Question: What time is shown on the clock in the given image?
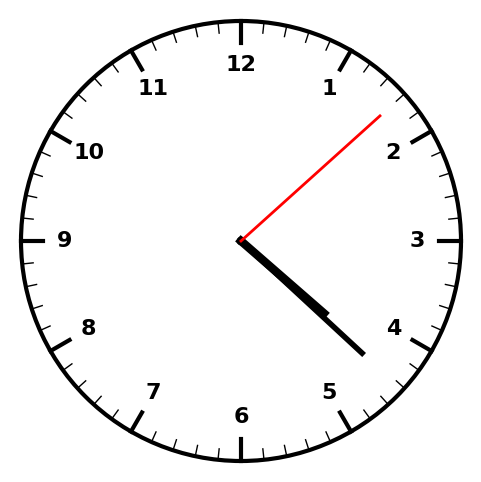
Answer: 04:22:08